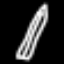
Label: pencil